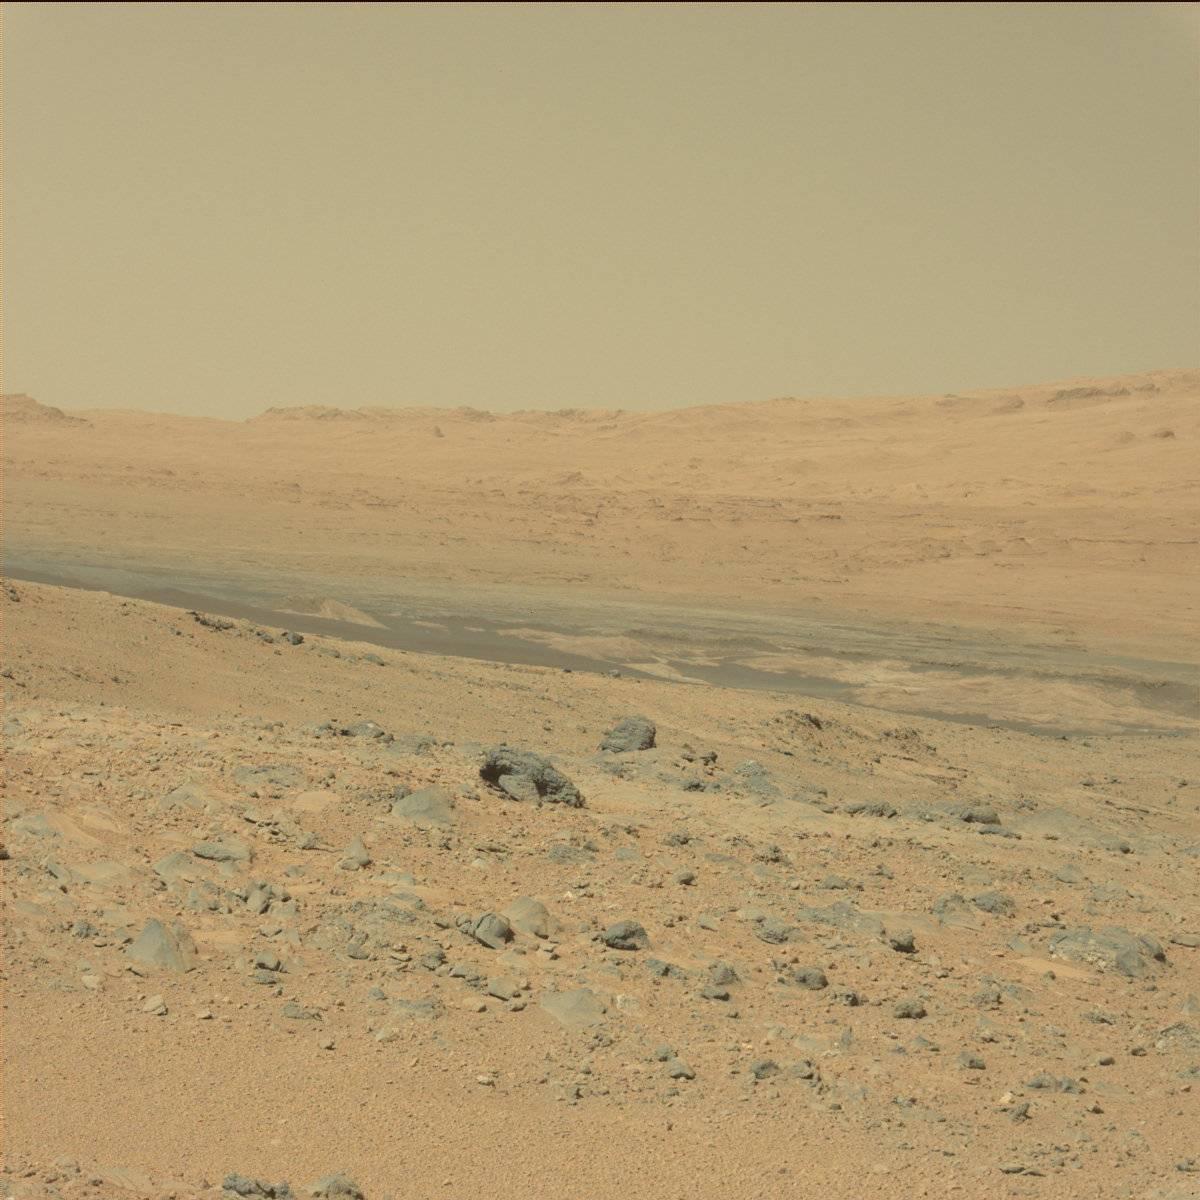
Terrain classes present: Bedrock, Ridge, Sand / Soil, Sky